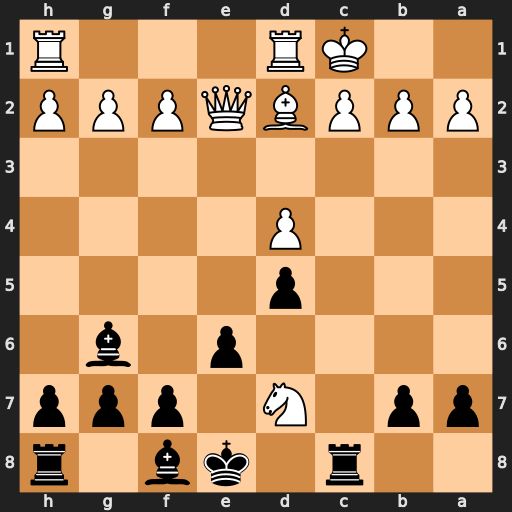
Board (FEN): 2r1kb1r/pp1N1ppp/4p1b1/3p4/3P4/8/PPPBQPPP/2KR3R
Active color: b
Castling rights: k
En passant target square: -
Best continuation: Rxc2+ Kb1 Rxd2+ Ka1 Rxe2